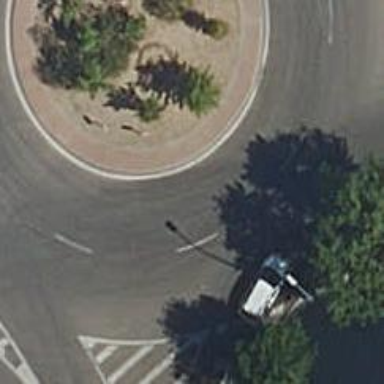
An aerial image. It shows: Residential road that intersects with roundabout.